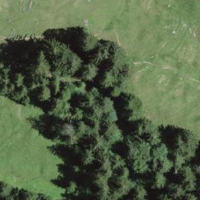
EUNIS habitat code: 43
Species observed at this site:
Ilex aquifolium